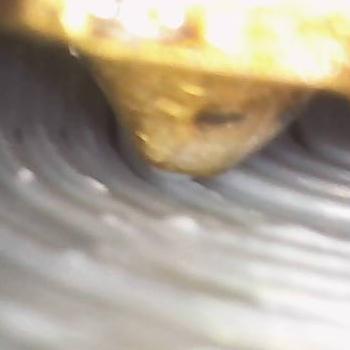
Flow rate: 100%